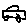
Label: car